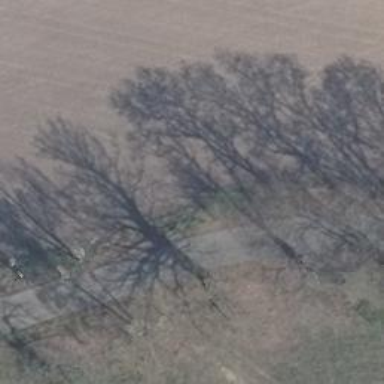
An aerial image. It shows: Row of trees in natural setting.